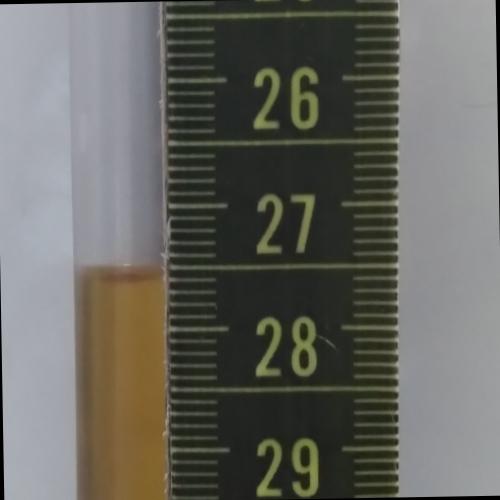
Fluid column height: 27.6 cm